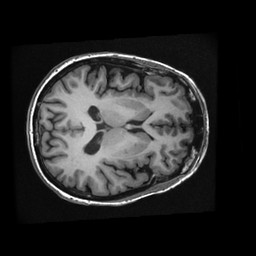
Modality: T1w
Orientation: axial
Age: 53
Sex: female
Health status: healthy
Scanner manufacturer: ge
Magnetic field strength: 3 T
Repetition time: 0.008304 s
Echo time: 0.003116 s